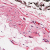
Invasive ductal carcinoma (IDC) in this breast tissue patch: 0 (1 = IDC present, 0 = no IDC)